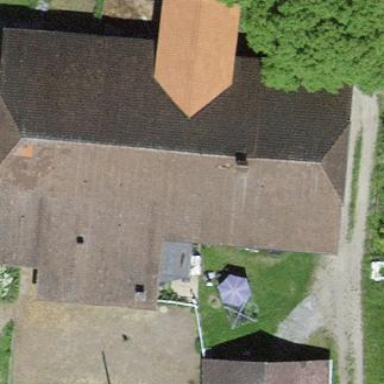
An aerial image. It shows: Farm building.